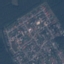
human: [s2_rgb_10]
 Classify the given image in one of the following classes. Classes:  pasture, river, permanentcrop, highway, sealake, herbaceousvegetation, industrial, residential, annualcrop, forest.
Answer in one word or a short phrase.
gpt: Residential